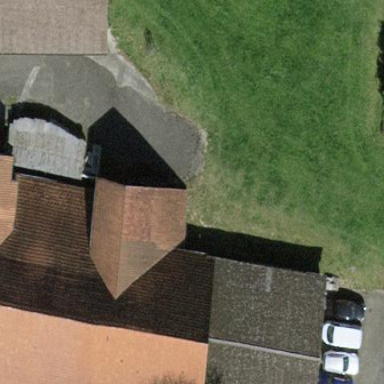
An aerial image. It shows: Gabled roof farm building.